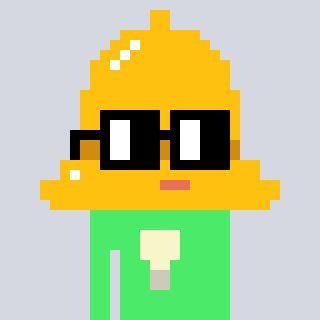
a pixel art character with square black glasses, a bell-shaped head and a teal-colored body on a cool background